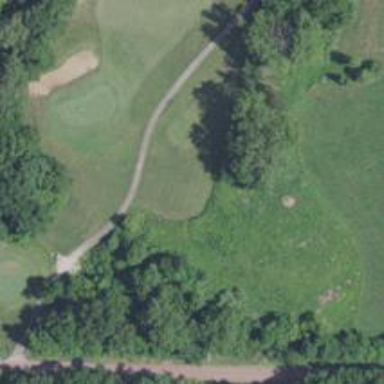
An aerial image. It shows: Path for both road and golf.